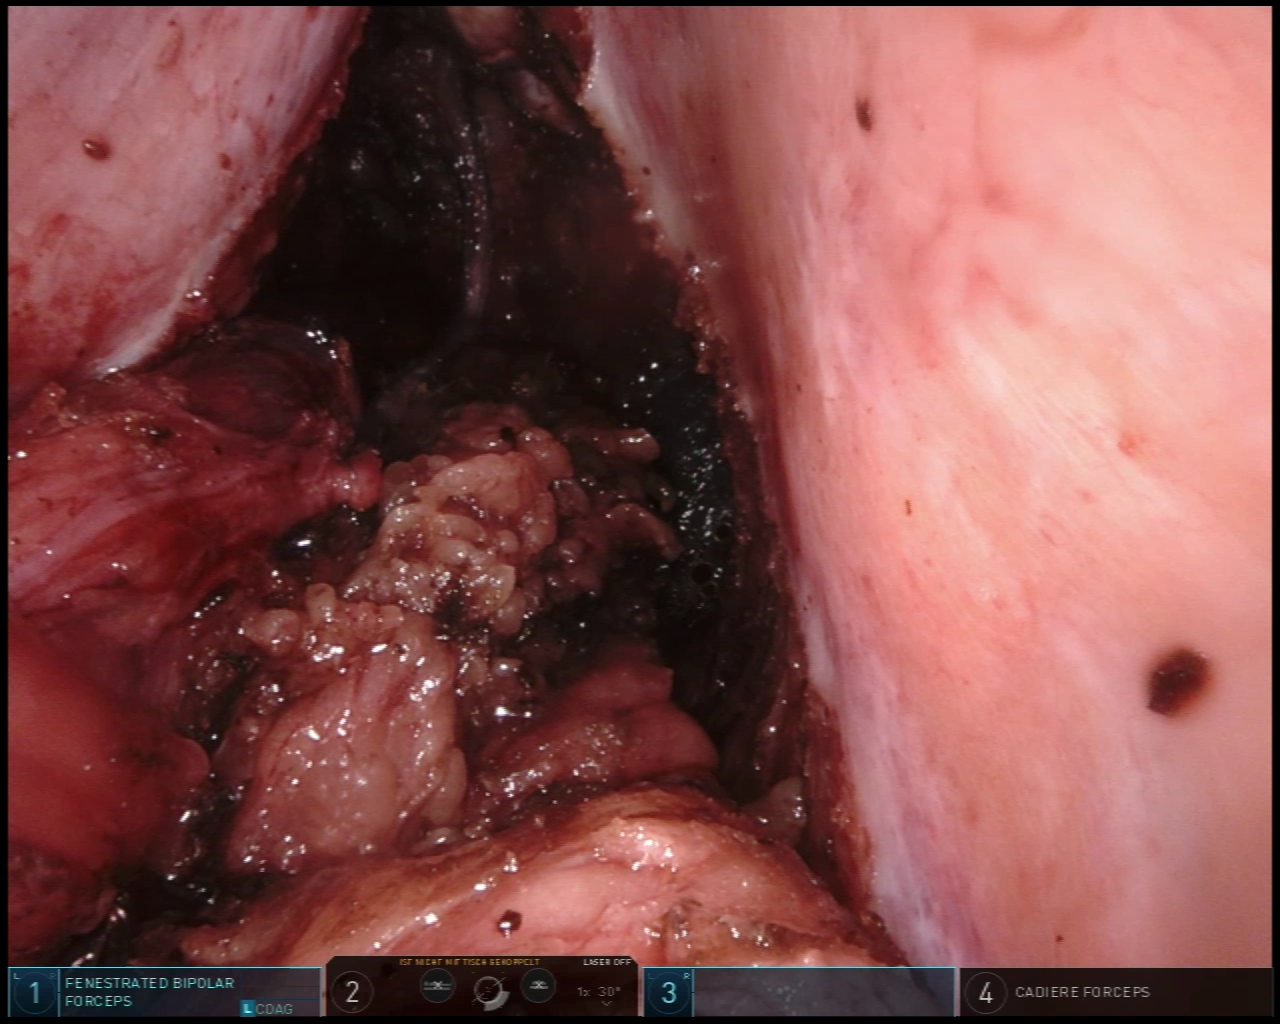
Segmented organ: vesicular_glands
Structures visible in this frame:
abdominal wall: no
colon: no
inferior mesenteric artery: no
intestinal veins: no
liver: no
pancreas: no
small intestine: no
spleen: no
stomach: no
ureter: no
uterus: no
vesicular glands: yes